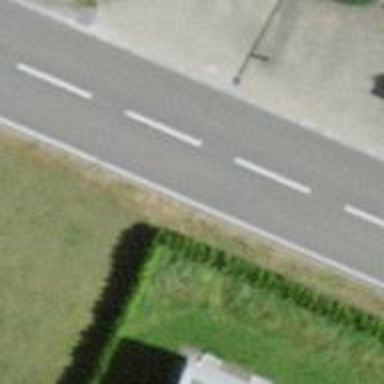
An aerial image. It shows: Hedge barrier.